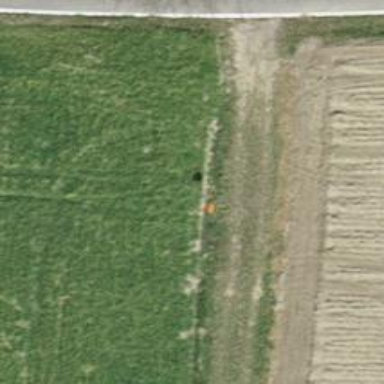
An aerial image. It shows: Aerial marker.